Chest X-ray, PA view. Patient: 39 years old, sex F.
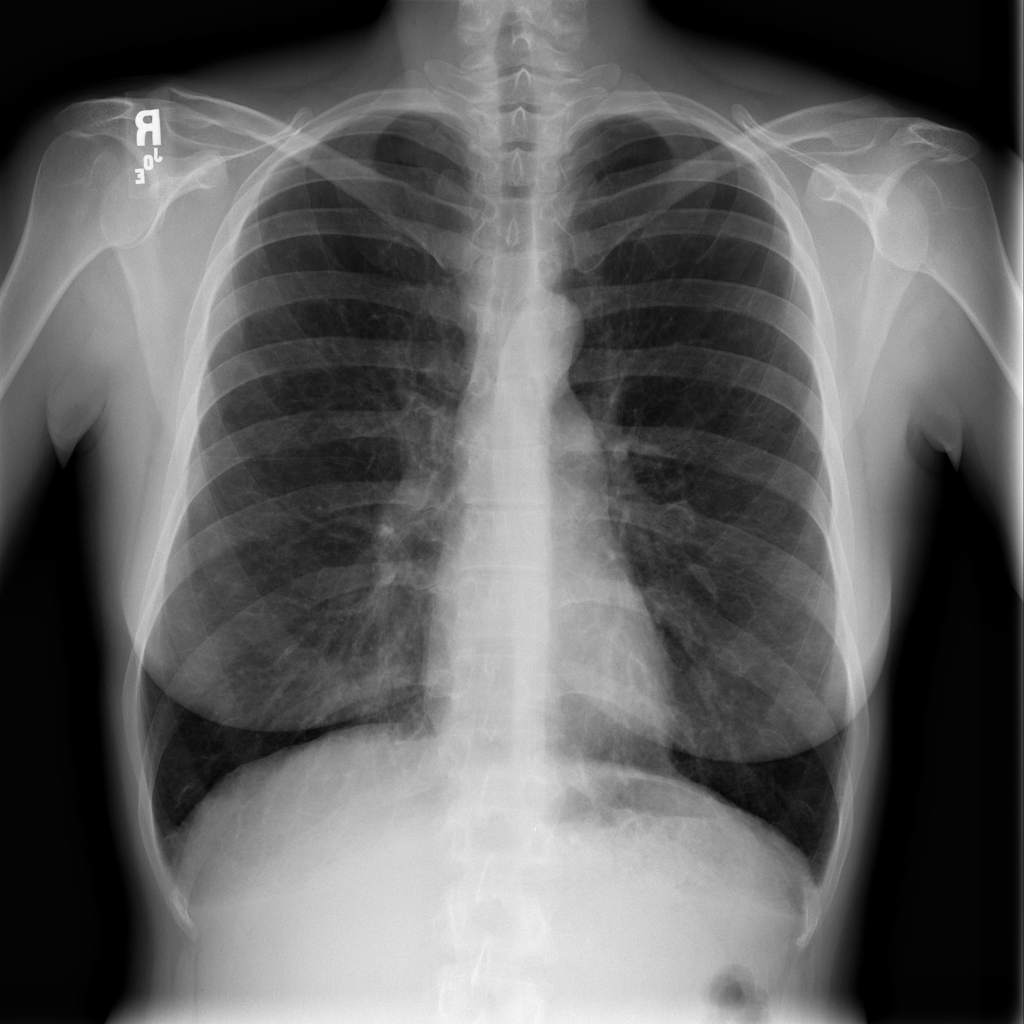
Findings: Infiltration